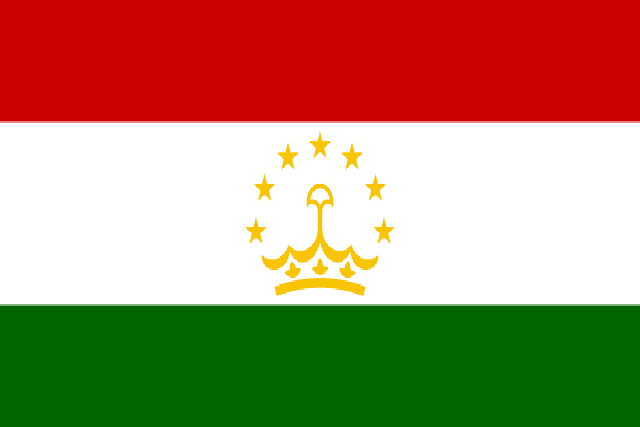
Country: Tajikistan
Country code: tj